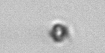
Label: nanoplankton_mix